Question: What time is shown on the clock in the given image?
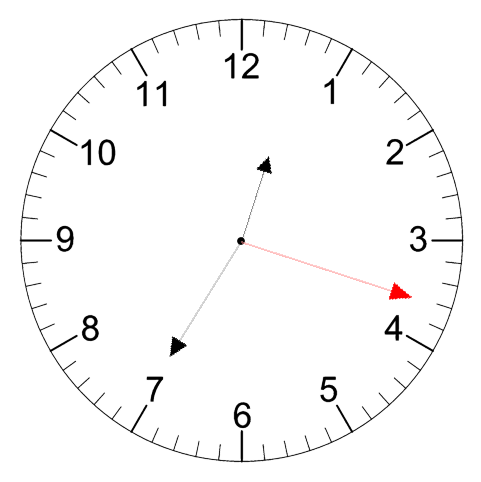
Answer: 12:35:18